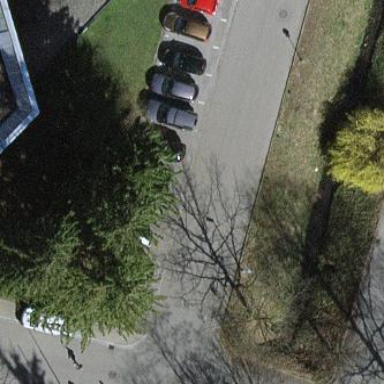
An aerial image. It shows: Parking area with surface.